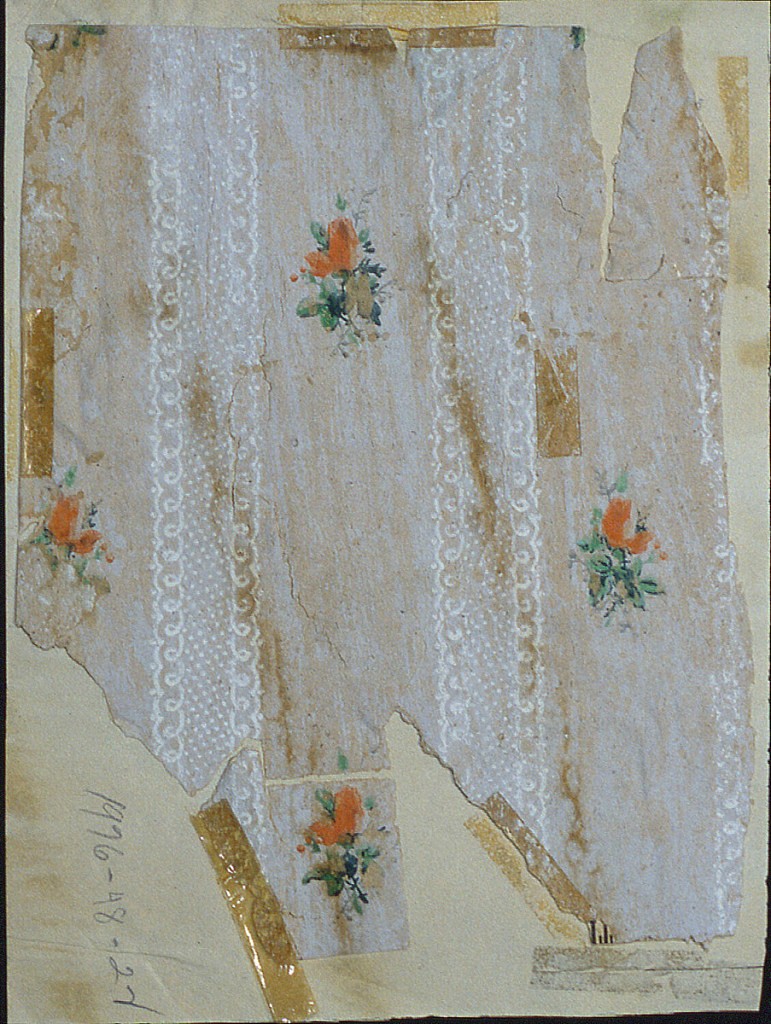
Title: Sidewall - fragment
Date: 1840–70
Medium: Block-printed
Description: Small orange flower sprigs between vertical lace stripes, on newspaper support. Pasted and/or scotch-taped to cardboard mount.